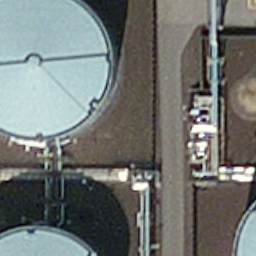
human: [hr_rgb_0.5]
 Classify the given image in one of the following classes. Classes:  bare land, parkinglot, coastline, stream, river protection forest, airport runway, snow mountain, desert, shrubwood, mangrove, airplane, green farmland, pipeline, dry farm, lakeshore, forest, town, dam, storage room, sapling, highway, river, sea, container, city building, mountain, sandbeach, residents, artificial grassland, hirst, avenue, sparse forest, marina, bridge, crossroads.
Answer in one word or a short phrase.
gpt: storage room